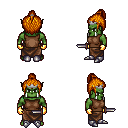
a pixel art fantasy rpg character, male body template, orc, green skin, brown sleeveless shirt, robe skirt, dark blonde short topknot hairstyle, silver tiara, gold gloves, metal boots, dagger, four views (front, back, left, right), 2x2 character sprite sheet, small pixel art, hard edges, no anti-aliasing